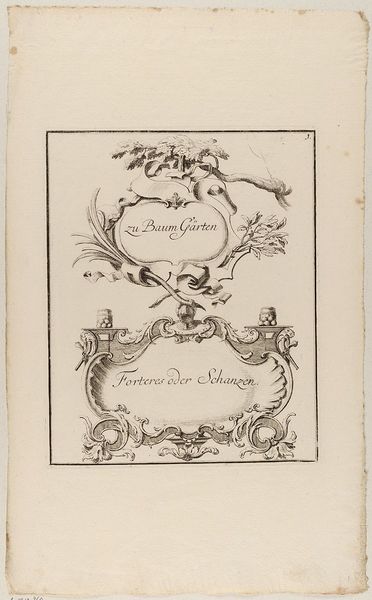
Titel: Zwei Kartuschen, Blatt 1 aus der Folge 'Allerhand neu erfundene Comperts...'
Künstler: Johann Justus Preisler
Standort: Hamburg
Institution: Museum für Kunst und Gewerbe Hamburg
Schlagwörter: baum, grau, rahmen, blatt, rokoko, garten, schrift, papier, grafik, graphik, rand, kartusche, fotografie, photographie, druckgraphik, druckgrafik, stich, kupferstich, rocaille, wasserzeichen, türschild, reproduktionen, schanzen, druckerzeugnisse, baumgarten, pflanzenornamente, ornamentstich, vorlageblätter, forteres